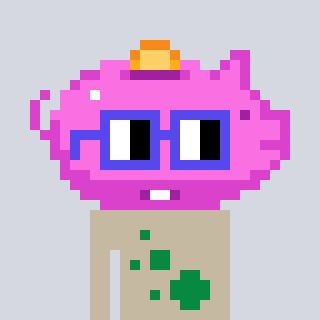
a pixel art character with square blue glasses, a piggybank-shaped head and a bege-colored body on a cool background